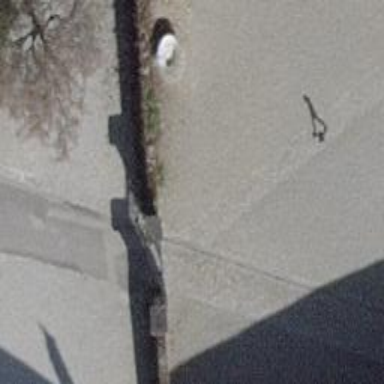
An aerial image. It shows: Wall barrier.